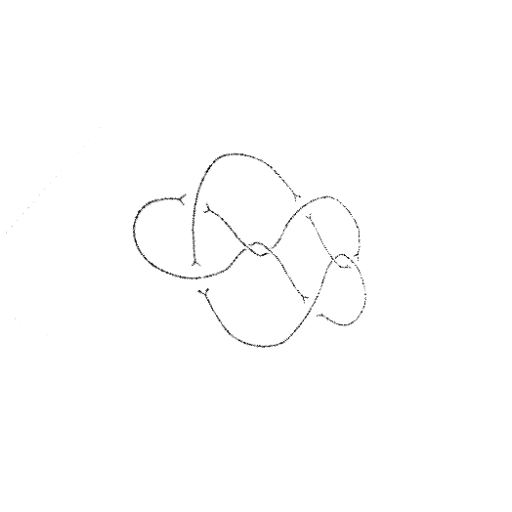
Crossing number: 8